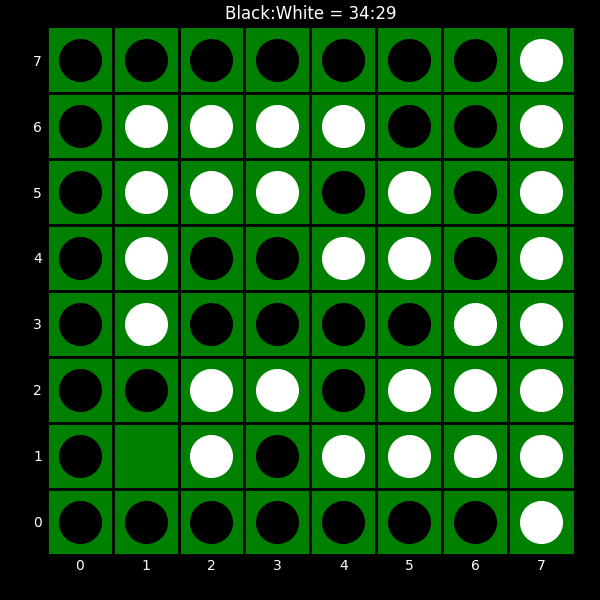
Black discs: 34
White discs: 29